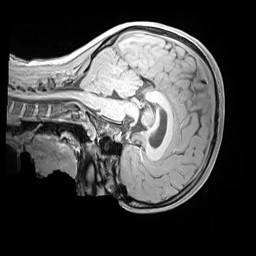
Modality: MP2RAGE
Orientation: sagittal
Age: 12
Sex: female
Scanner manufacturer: siemens
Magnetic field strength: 3 T
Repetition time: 4 s
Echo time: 0.00303 s